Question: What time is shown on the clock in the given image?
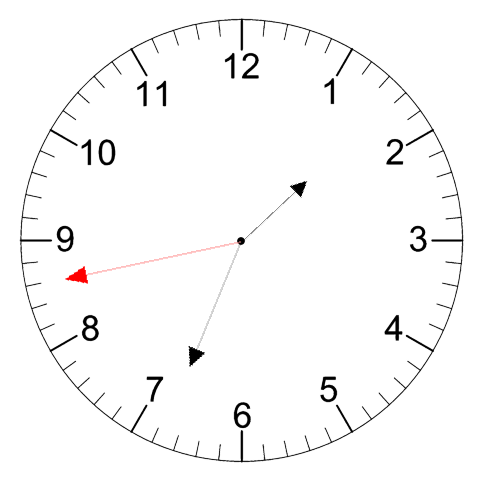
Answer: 01:33:43